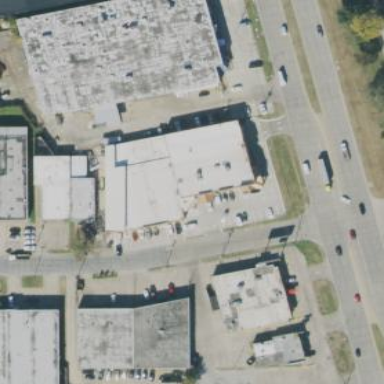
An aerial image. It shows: Warehouse.